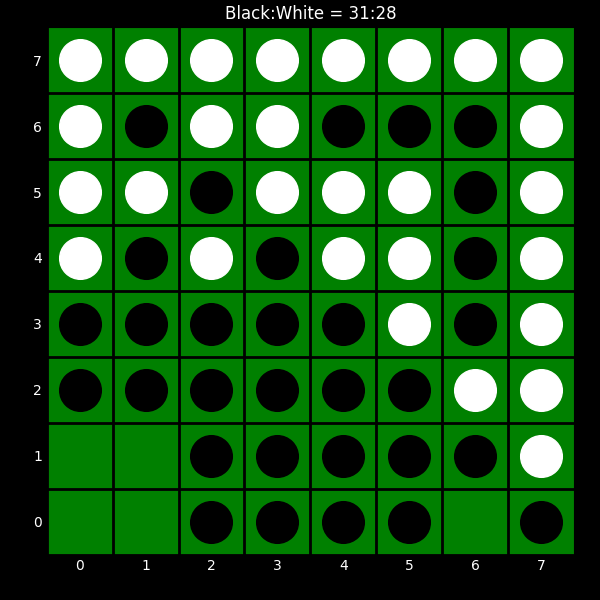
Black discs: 31
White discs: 28